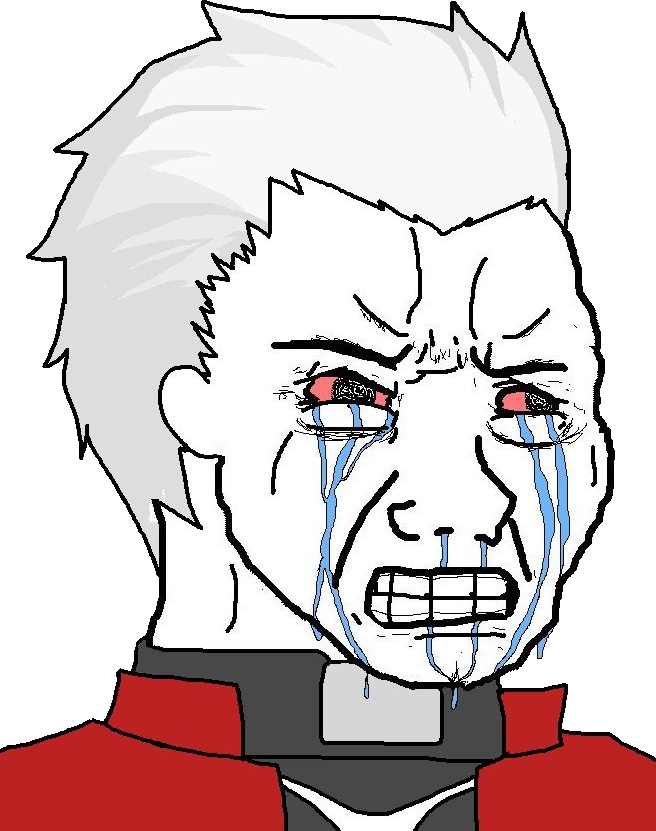
Label: 5_Crying_Wojak